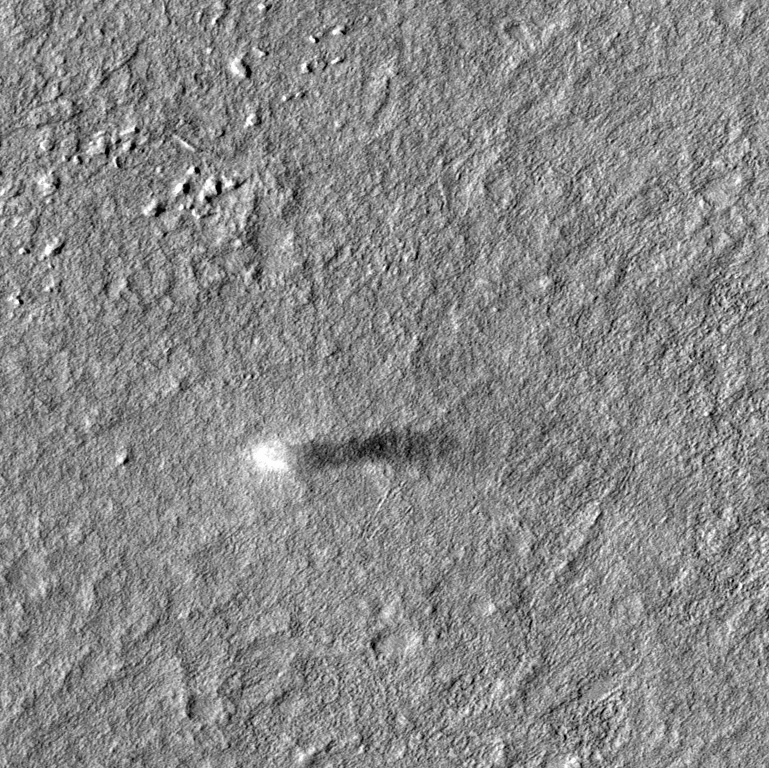
Label: dustdevil